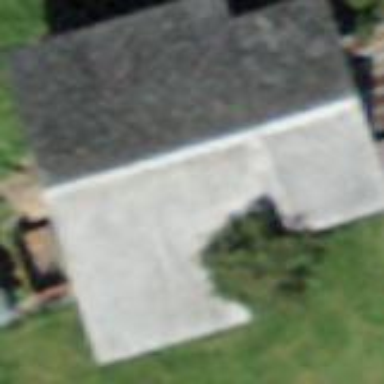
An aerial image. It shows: Building with gabled grey roof made of eternit.